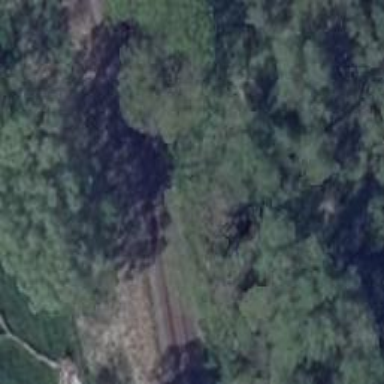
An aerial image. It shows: Railway milestone.